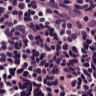
Metastatic tissue present: no